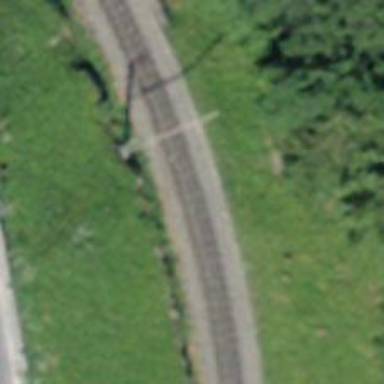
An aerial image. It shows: Narrow-gauge railway with electrified contact line.